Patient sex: M
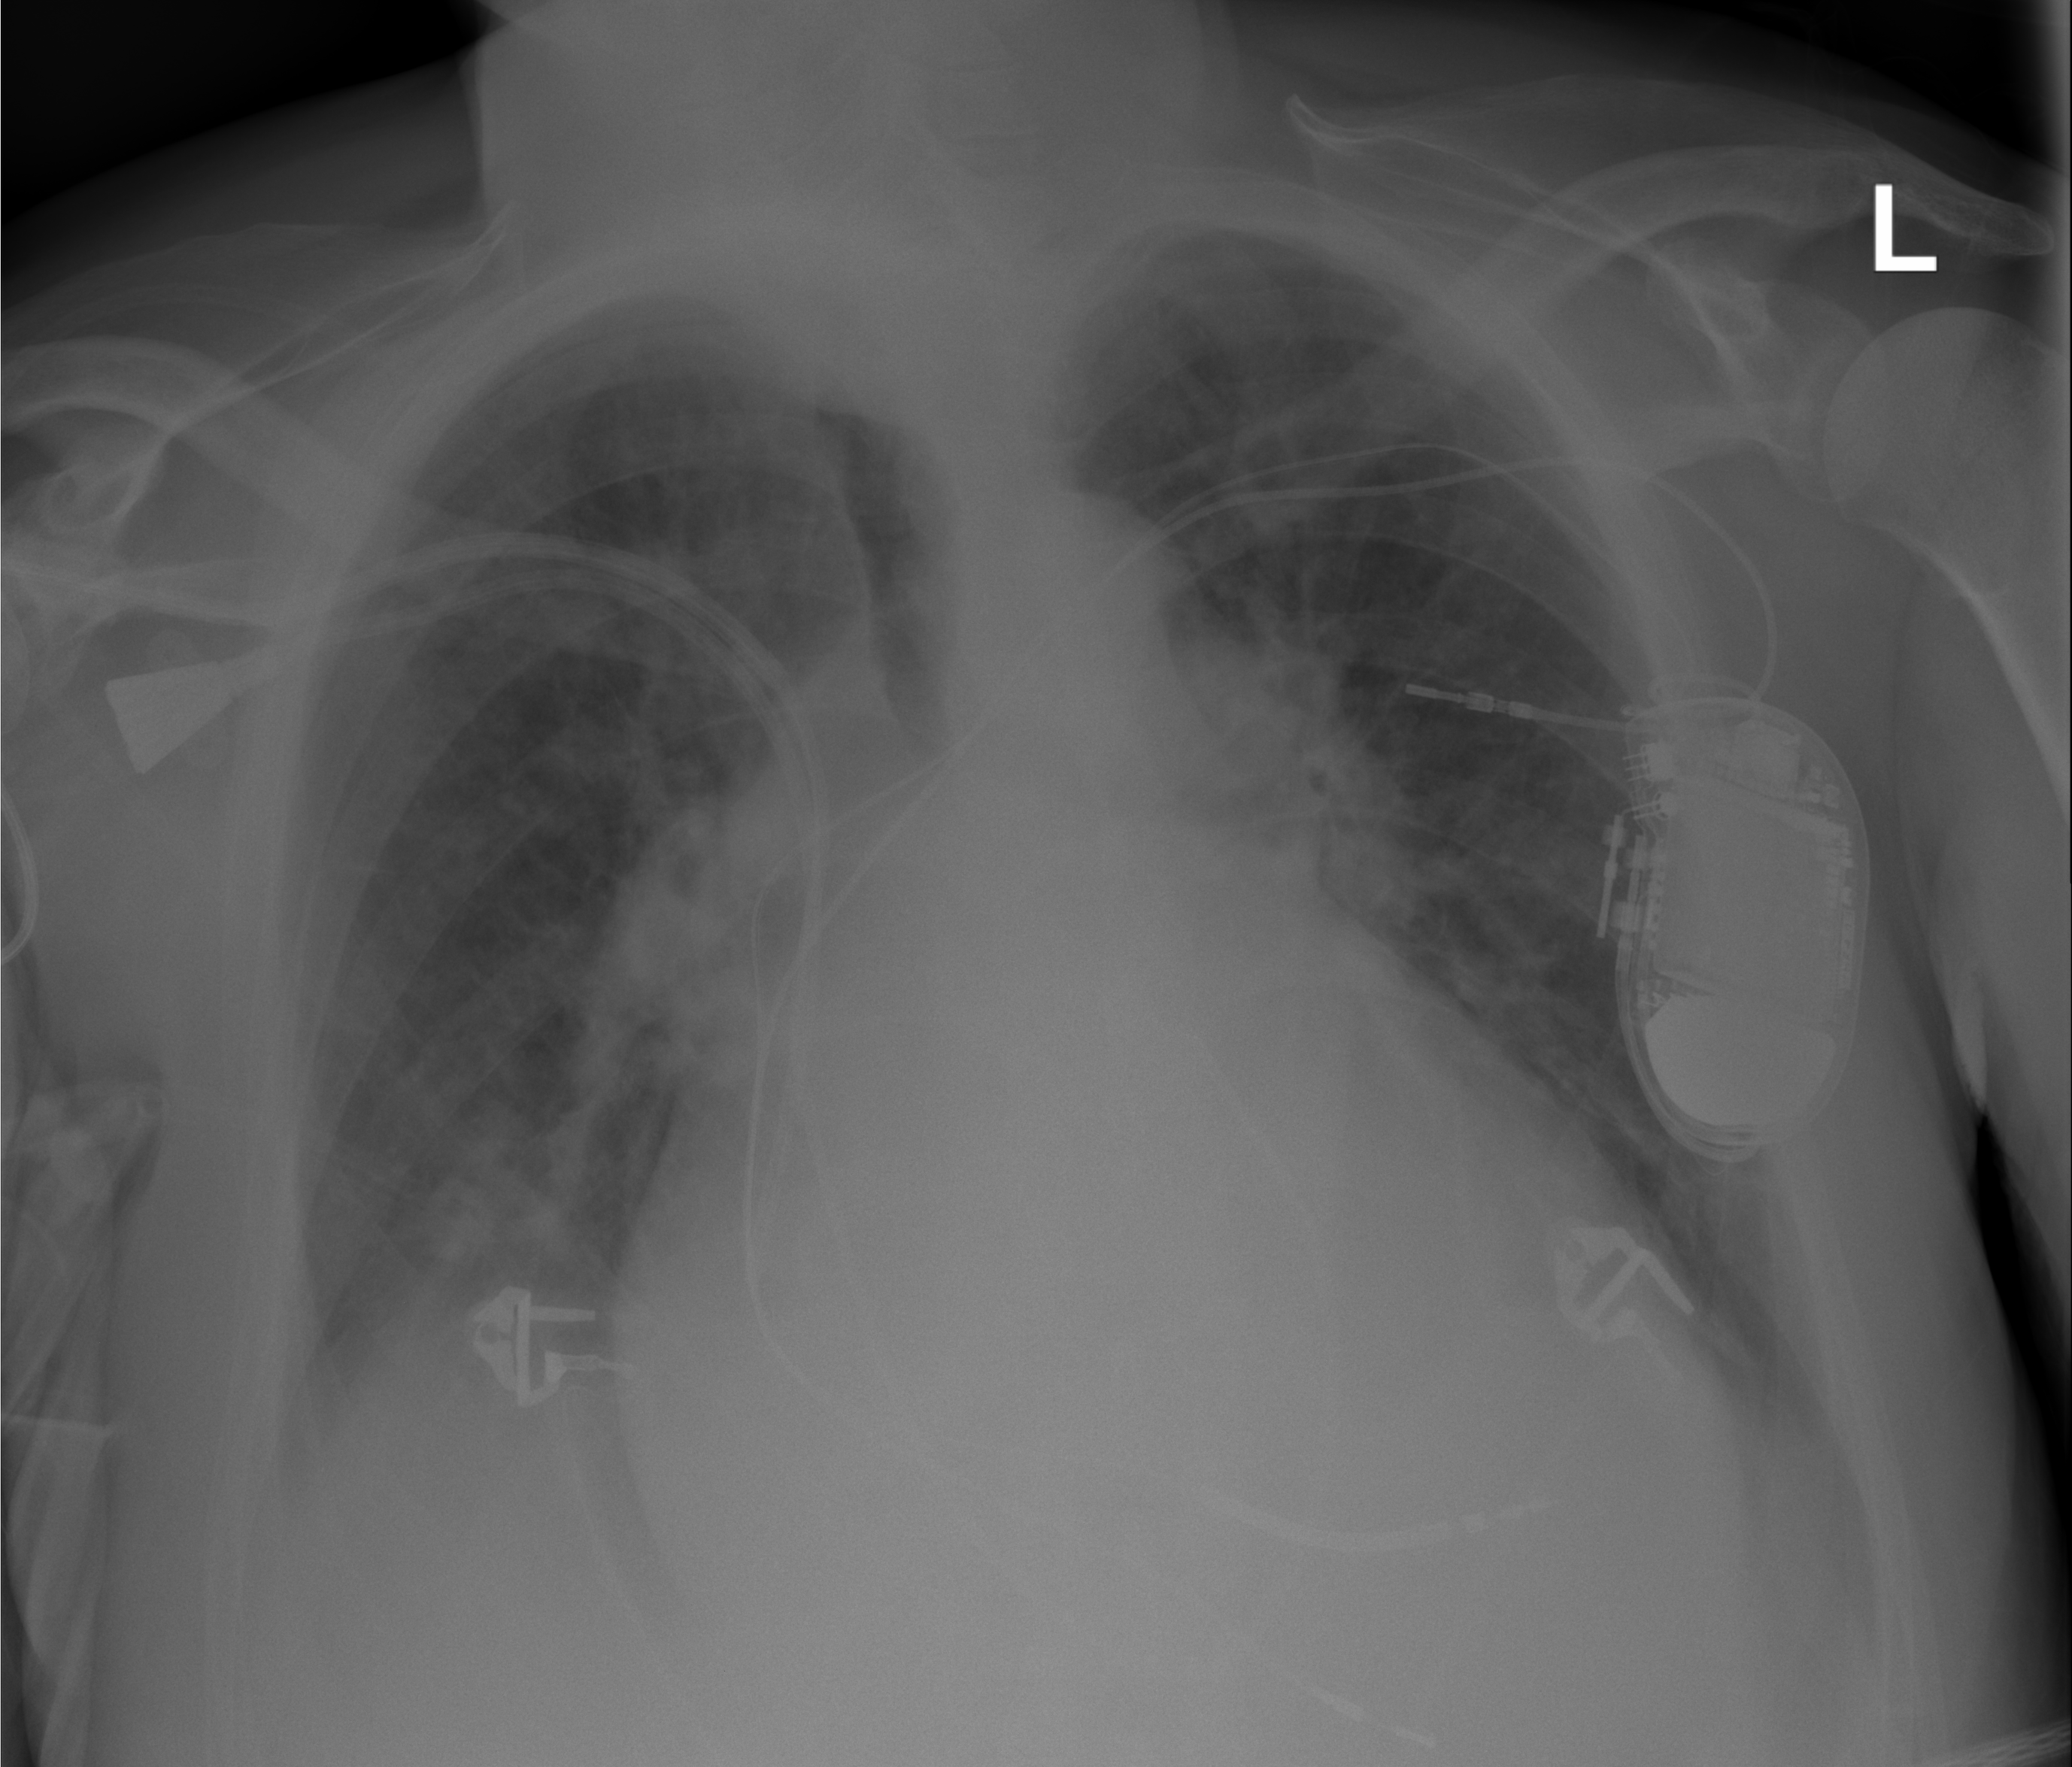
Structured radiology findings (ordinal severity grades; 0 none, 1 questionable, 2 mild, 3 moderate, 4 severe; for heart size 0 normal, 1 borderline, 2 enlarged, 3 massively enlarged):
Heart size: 3
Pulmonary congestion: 2
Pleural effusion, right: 2
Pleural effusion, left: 2
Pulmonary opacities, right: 0
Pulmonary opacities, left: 0
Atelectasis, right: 0
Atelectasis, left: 0